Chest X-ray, PA view. Patient: 61 years old, sex M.
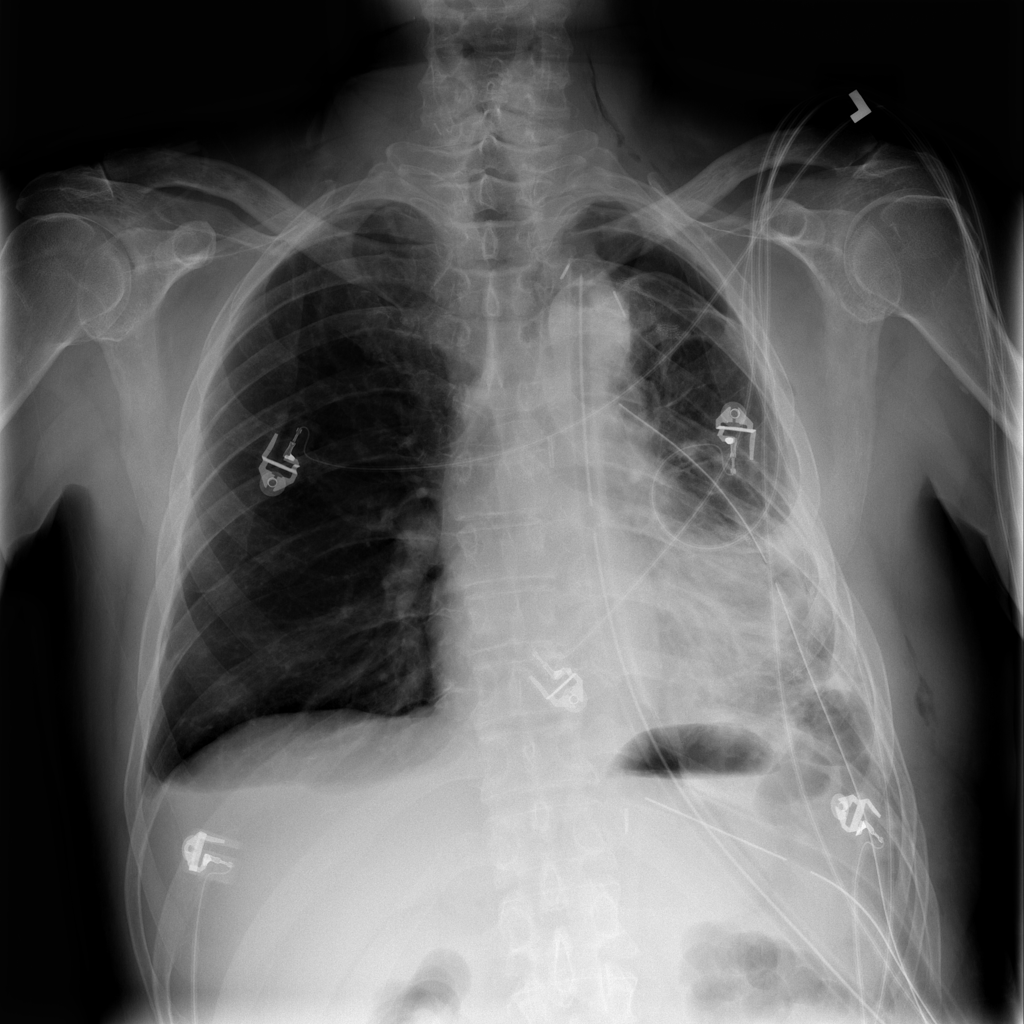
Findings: Effusion, Emphysema, Pneumothorax